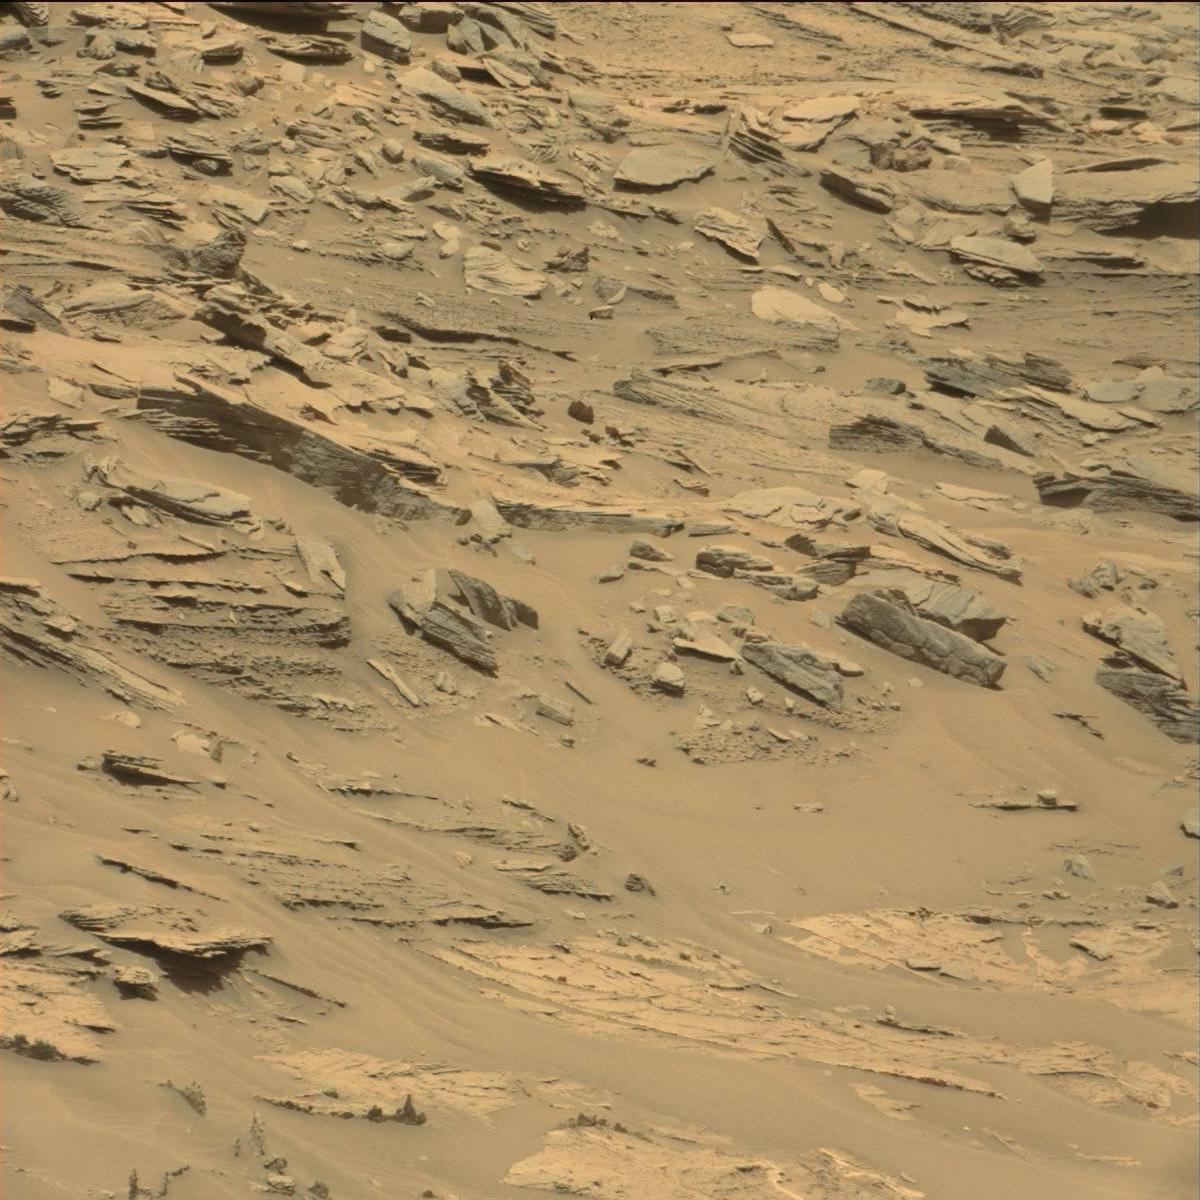
Terrain classes present: Bedrock, Sand / Soil